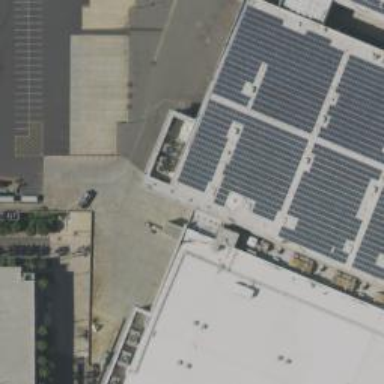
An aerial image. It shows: Solar power generator utilizing photovoltaic technology with solar photovoltaic panels.